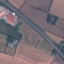
Label: Highway